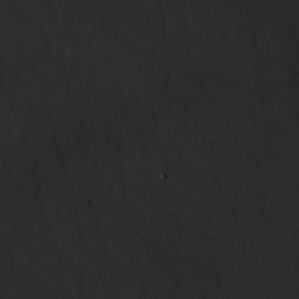
Label: non_frost